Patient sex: M
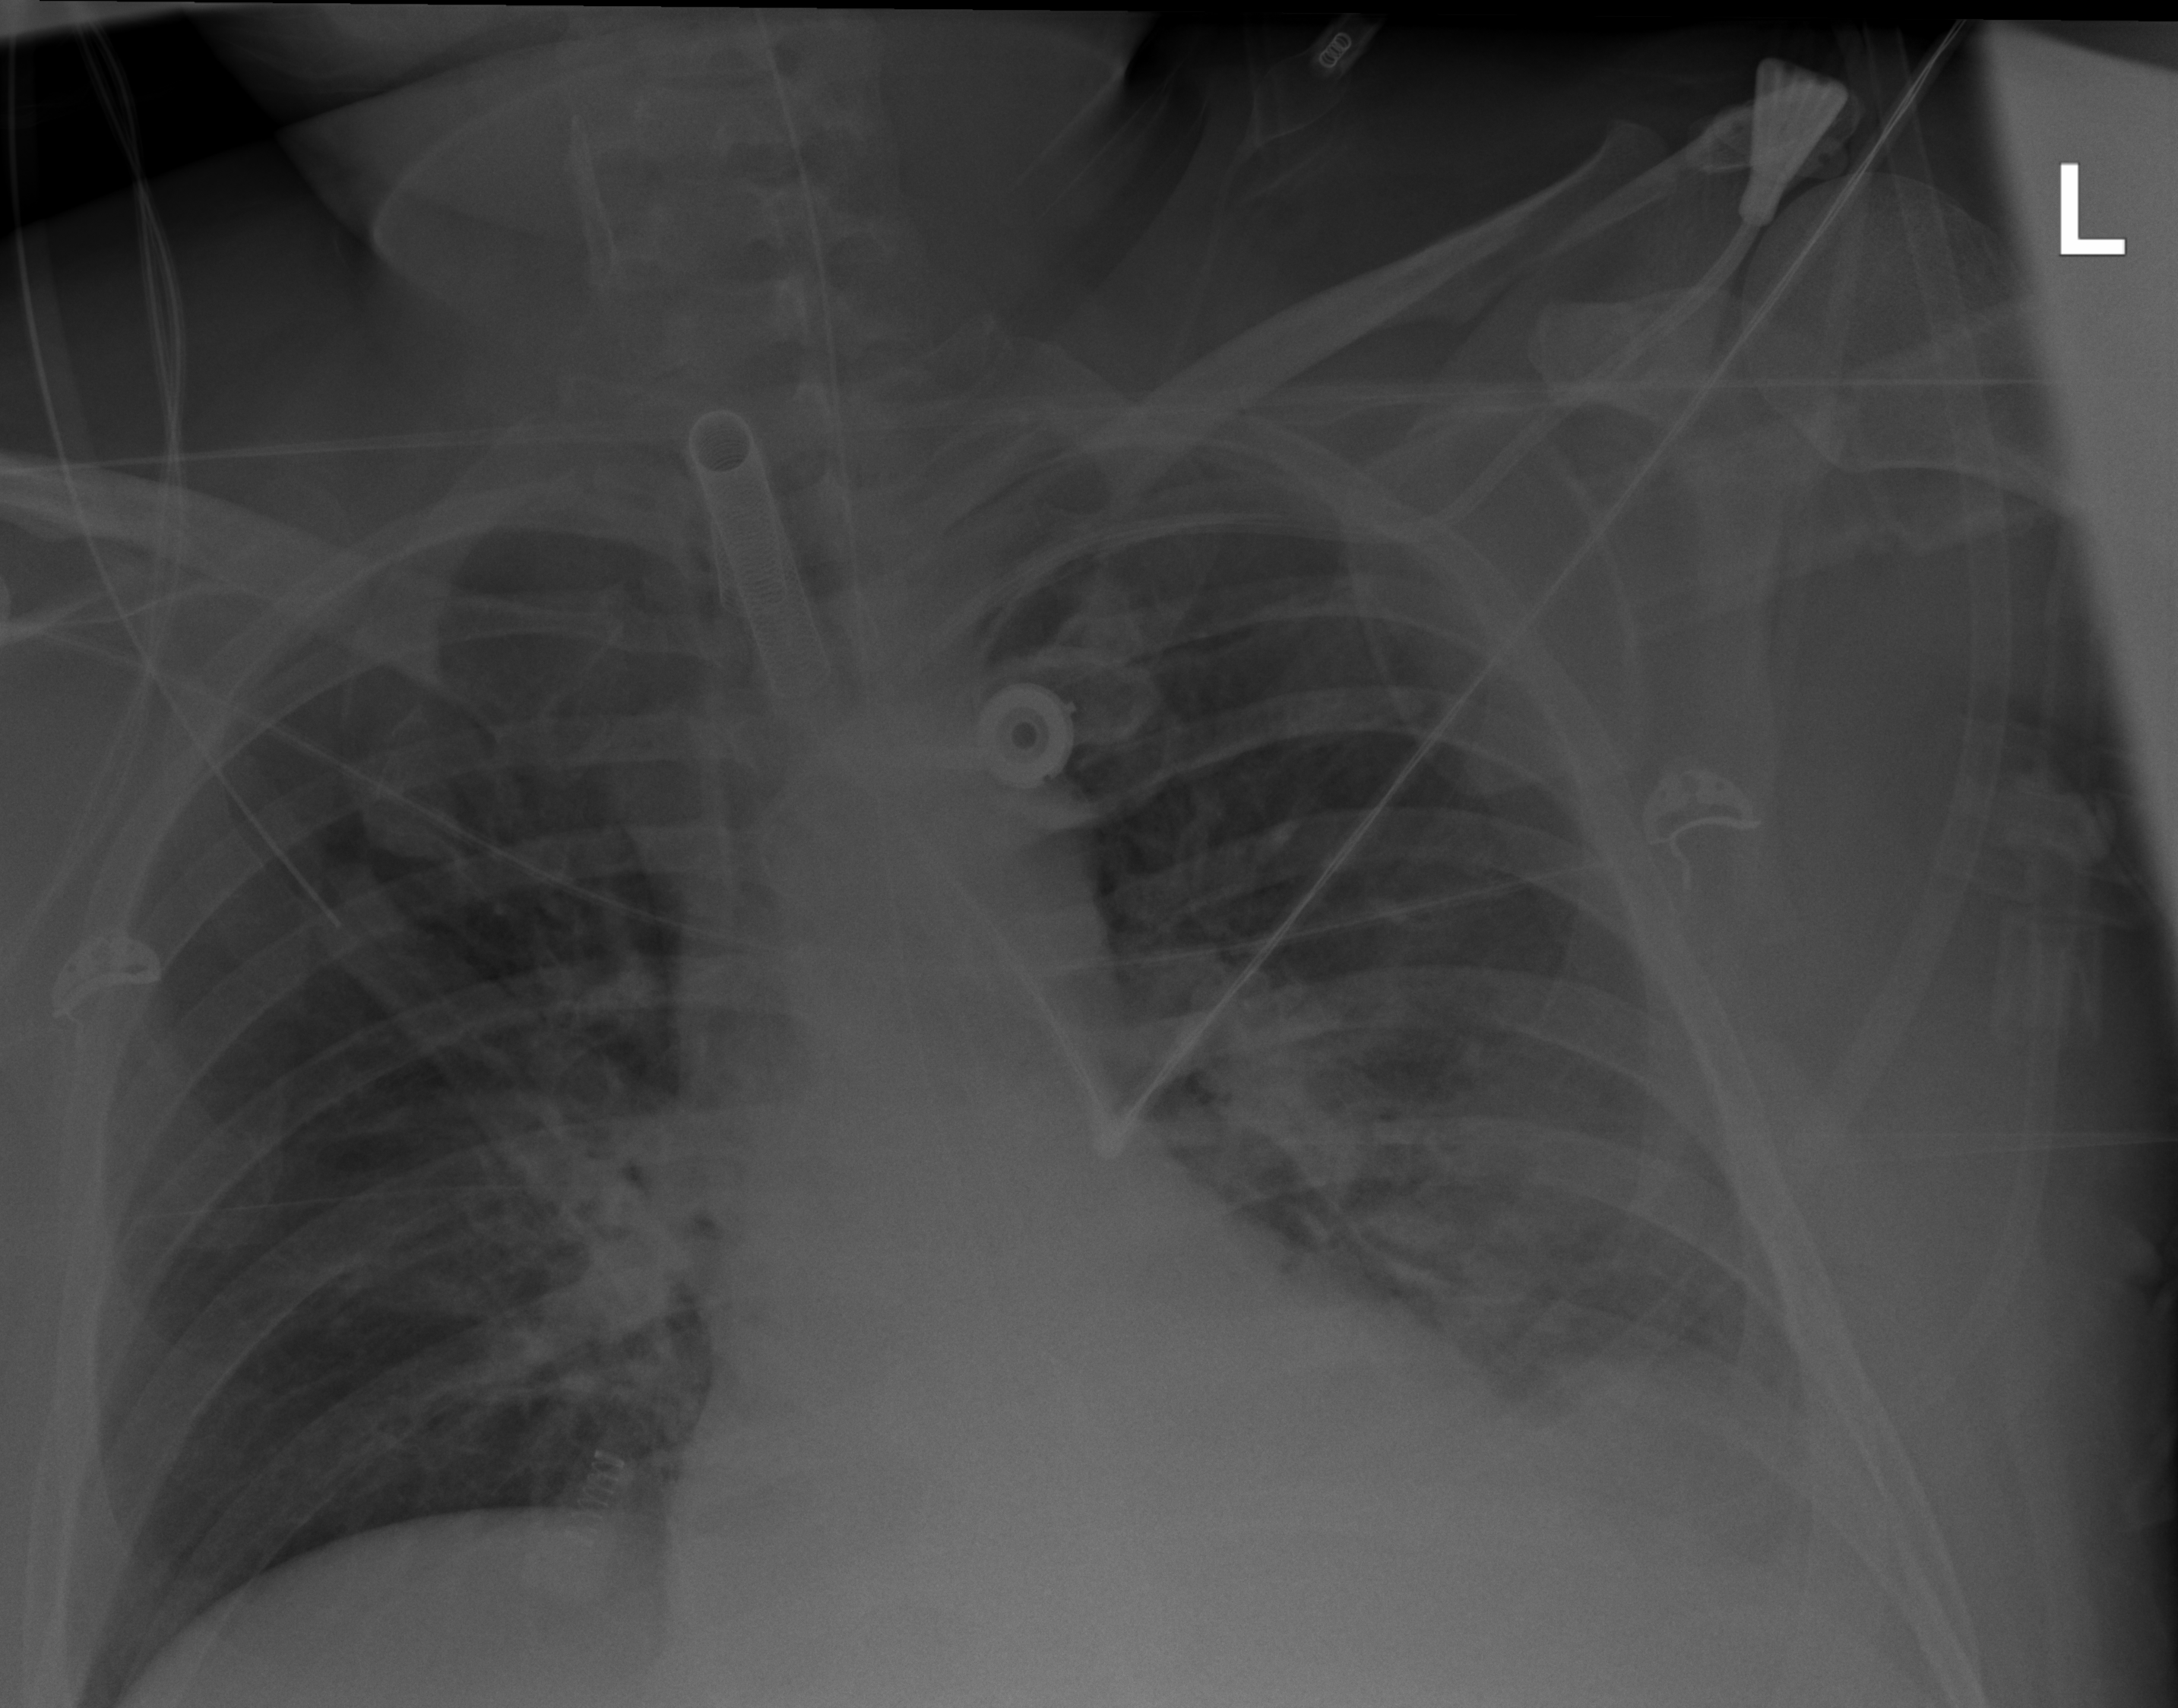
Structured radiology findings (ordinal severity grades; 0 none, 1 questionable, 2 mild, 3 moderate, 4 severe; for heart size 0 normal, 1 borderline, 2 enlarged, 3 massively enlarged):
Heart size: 0
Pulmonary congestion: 2
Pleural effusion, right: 0
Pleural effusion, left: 0
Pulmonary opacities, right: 2
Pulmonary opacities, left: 2
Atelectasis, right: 2
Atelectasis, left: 2